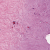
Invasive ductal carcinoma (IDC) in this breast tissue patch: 0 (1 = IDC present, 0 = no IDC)